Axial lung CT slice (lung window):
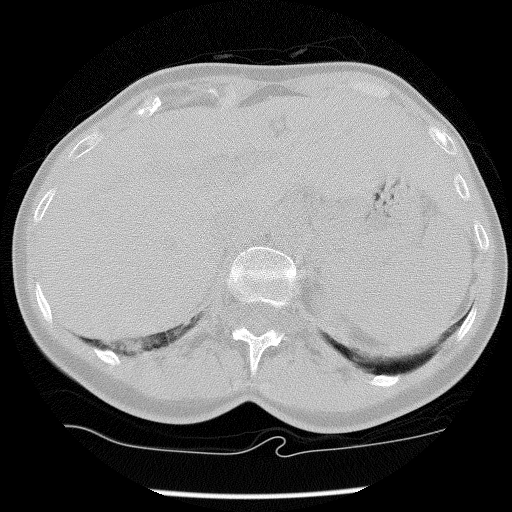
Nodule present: no